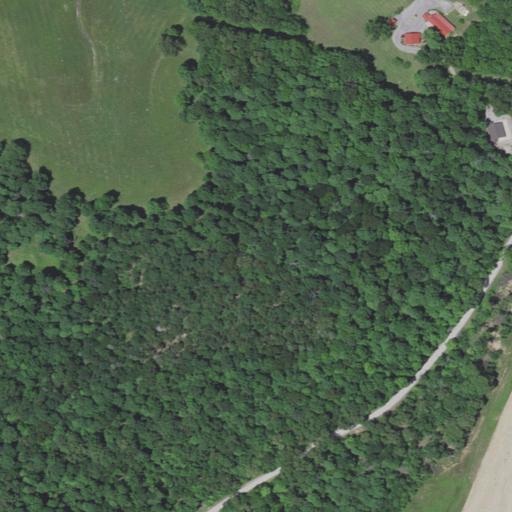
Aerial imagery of mountain in Kentucky named Crowell Hill containing deciduous forest, open development, mixed forest, pasture, cultivated crops, and low intensity development